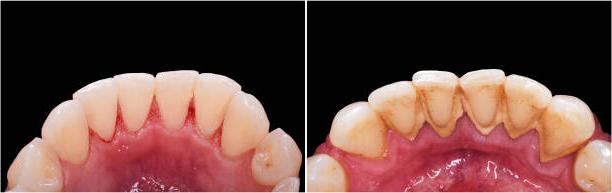
Condition: Calculus